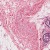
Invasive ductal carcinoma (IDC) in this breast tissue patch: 0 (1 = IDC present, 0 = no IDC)